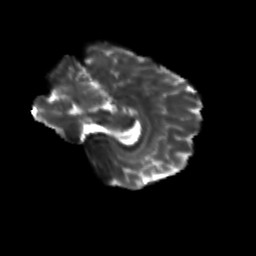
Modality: T2w
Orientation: sagittal
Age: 31
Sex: female
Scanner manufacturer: siemens
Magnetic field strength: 3 T
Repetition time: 3.5 s
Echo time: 0.113 s